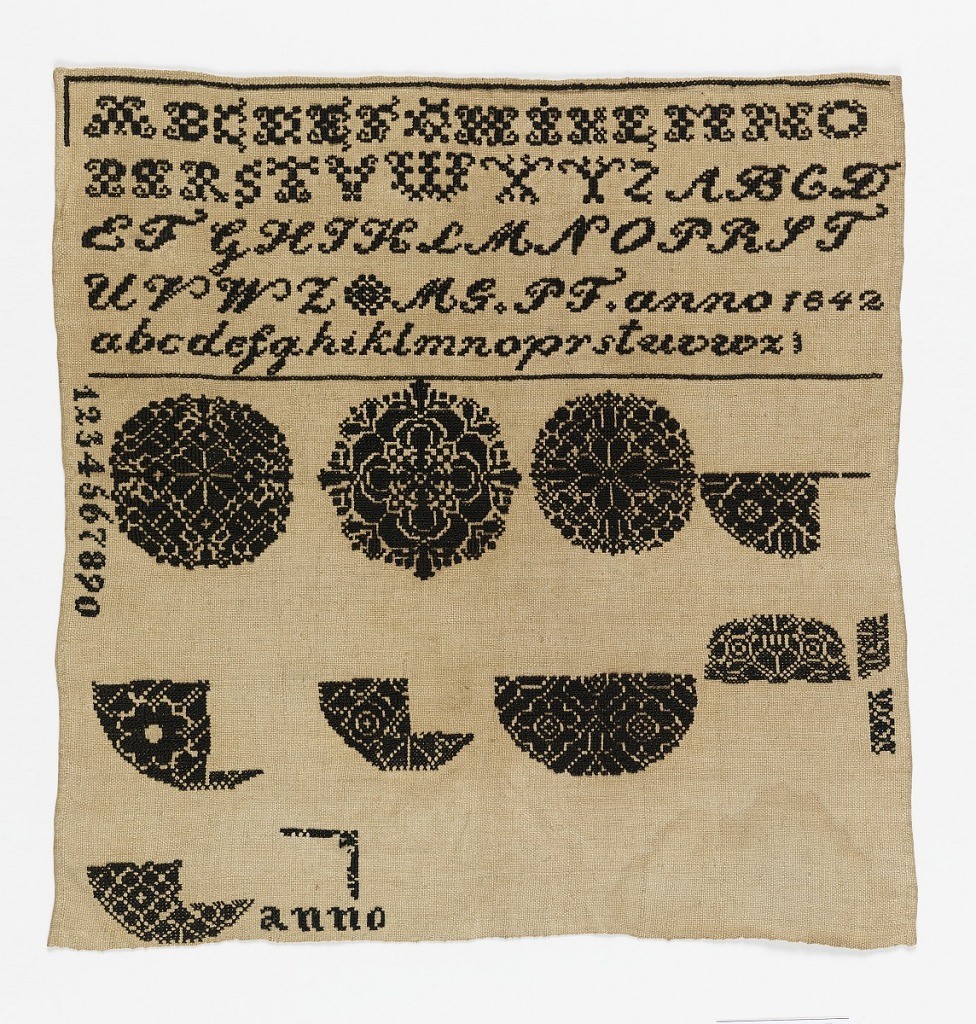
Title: Sampler
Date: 1842
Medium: silk embroidery on linen foundation Technique: embroidered in cross stitch on plain weave foundation
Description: Black on natural.  Alphabets at top.  Unfinished pattern circles at bottom.